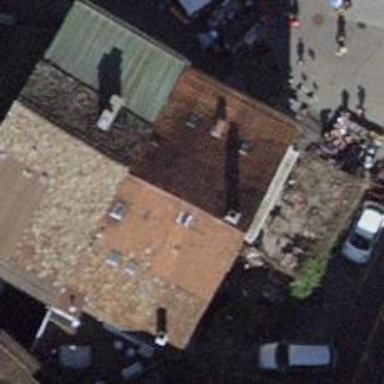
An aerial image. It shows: Pub.